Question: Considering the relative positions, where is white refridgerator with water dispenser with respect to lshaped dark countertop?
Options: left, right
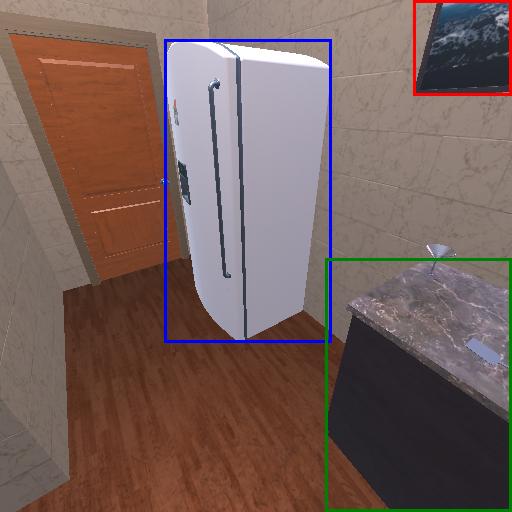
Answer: left